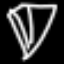
Label: diamond